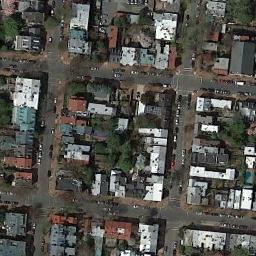
Label: residential